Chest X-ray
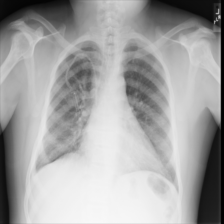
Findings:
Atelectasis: negative
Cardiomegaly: negative
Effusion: negative
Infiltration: positive
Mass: negative
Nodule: negative
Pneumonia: negative
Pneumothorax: negative
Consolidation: positive
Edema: negative
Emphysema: negative
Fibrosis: negative
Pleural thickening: negative
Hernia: negative